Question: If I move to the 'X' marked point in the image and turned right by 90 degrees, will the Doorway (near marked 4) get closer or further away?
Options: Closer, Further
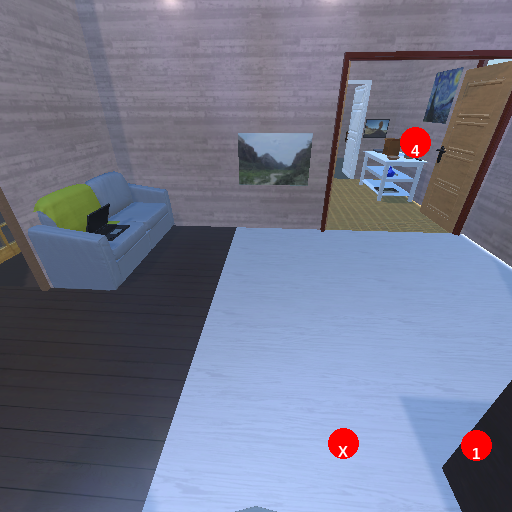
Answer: Closer